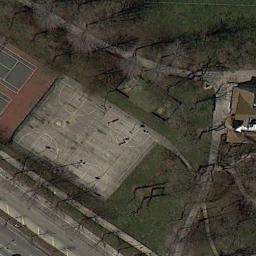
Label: basketball_court